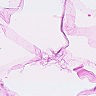
Metastatic tissue present: no